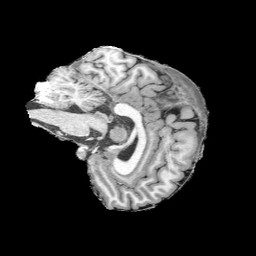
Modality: UNIT1
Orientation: sagittal